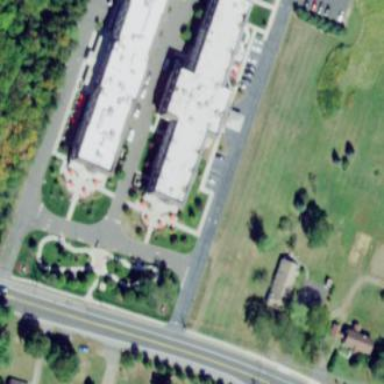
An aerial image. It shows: Nursing home building.